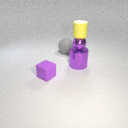
large purple metal cylinder below small purple metal sphere